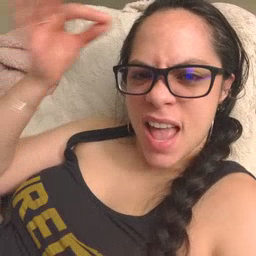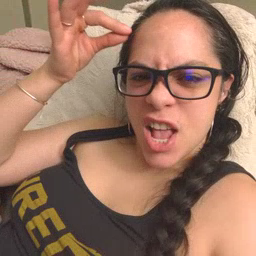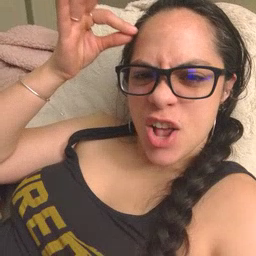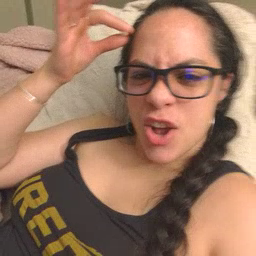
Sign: hair